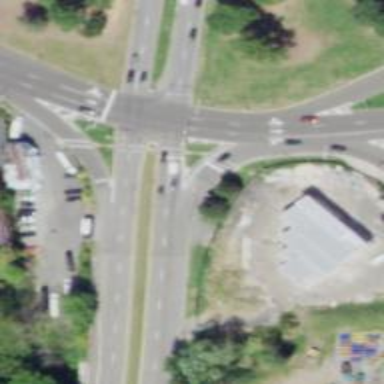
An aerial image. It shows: Primary highway leading to circular junction.